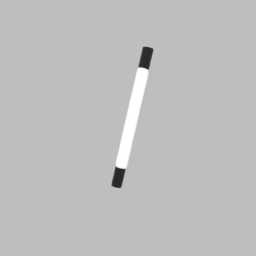
Label: lighting